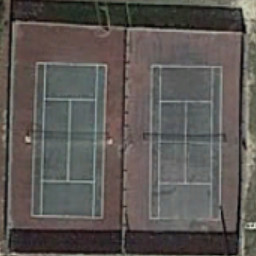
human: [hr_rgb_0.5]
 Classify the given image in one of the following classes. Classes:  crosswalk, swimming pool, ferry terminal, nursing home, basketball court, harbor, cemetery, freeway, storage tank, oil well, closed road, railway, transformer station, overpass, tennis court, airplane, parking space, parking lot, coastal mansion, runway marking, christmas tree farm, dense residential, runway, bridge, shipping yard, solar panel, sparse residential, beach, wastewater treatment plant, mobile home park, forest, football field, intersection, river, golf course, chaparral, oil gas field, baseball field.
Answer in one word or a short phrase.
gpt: tennis court